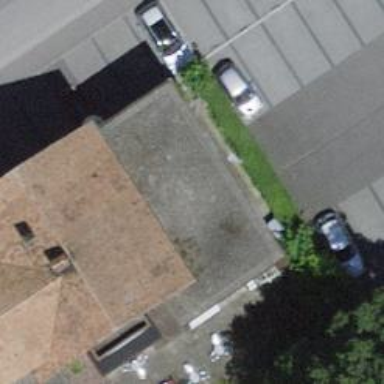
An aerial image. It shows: Restaurant.